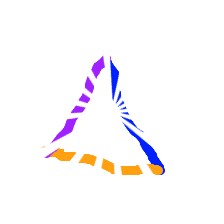
Shape: triangle